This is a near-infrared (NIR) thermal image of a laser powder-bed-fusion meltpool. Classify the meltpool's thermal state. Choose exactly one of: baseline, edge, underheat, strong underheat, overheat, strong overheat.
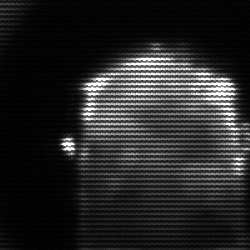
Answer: baseline